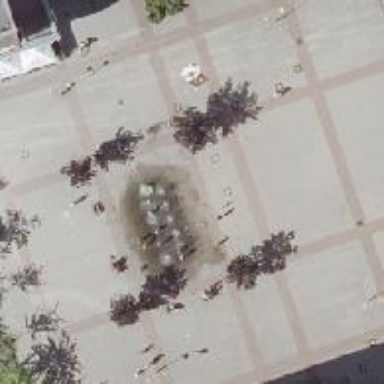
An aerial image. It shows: Fountain.